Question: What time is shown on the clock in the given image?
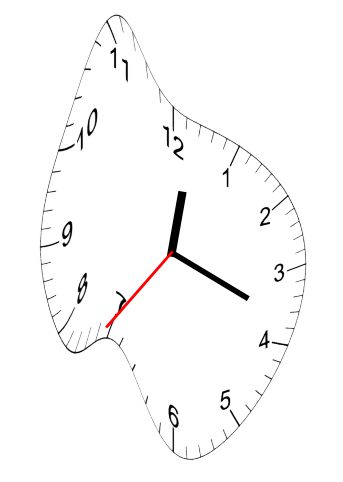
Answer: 12:18:36